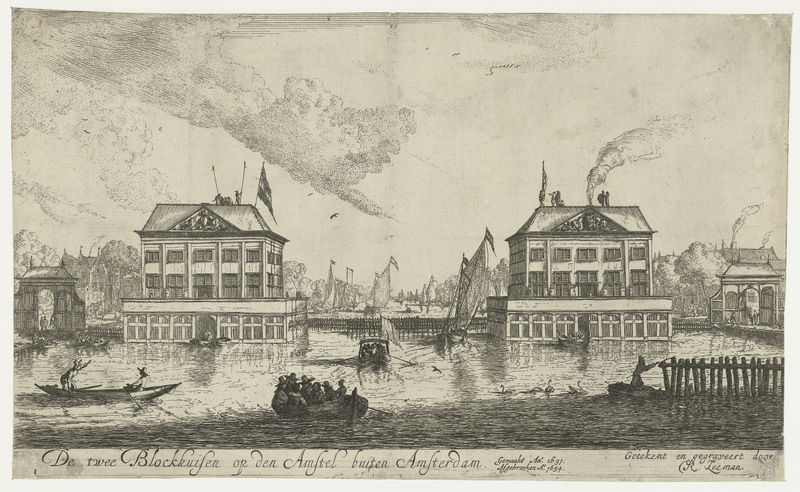
Titel: Twee blokhuizen op de Amstel
Künstler: Reinier Nooms
Standort: Amsterdam
Institution: Rijksmuseum
Schlagwörter: himmel, wasser, wolken, fluss, stadt, gebäude, haus, zaun, gracht, häuser, spiegelung, rauch, boot, boote, kamin, ruder, schiff, schiffe, schrift, segel, segelschiffe, fahnen, fahne, flagge, segelschiff, arch, crowd, men, people, white, black, gray, grey, windows, ruderer, tor, druck, stich, tore, smoke, cloud, clouds, man, sky, tree, boat, building, house, sea, ship, water, waves, houses, trees, zaum, überschwemmung, river, black and white, coat, illustration, sketch, boats, sail, wave, flag, fence, amsterdam, flags, bootsfahrt, beschriftet, buildings, venice, pencil, smog, zoll, ships, chimney, paddles, spiegelnd, sails, row, rowing, dock, canal, oar, pier, gates, oars, scetch, amstel, ducks, r, smke, canoes, swans, hause, houeses, the two, the three, liver, fahnen rauch, manshion, frag